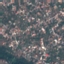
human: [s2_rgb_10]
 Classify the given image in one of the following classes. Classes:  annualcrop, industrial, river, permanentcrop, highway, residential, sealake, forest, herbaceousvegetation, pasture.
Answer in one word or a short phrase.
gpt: Residential